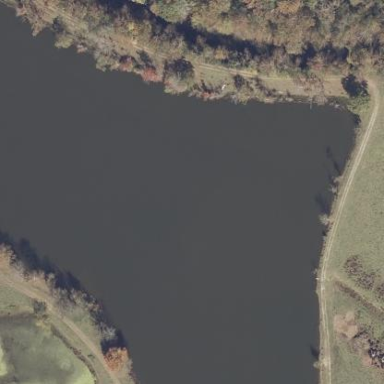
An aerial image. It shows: Pond with natural water.